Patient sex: F
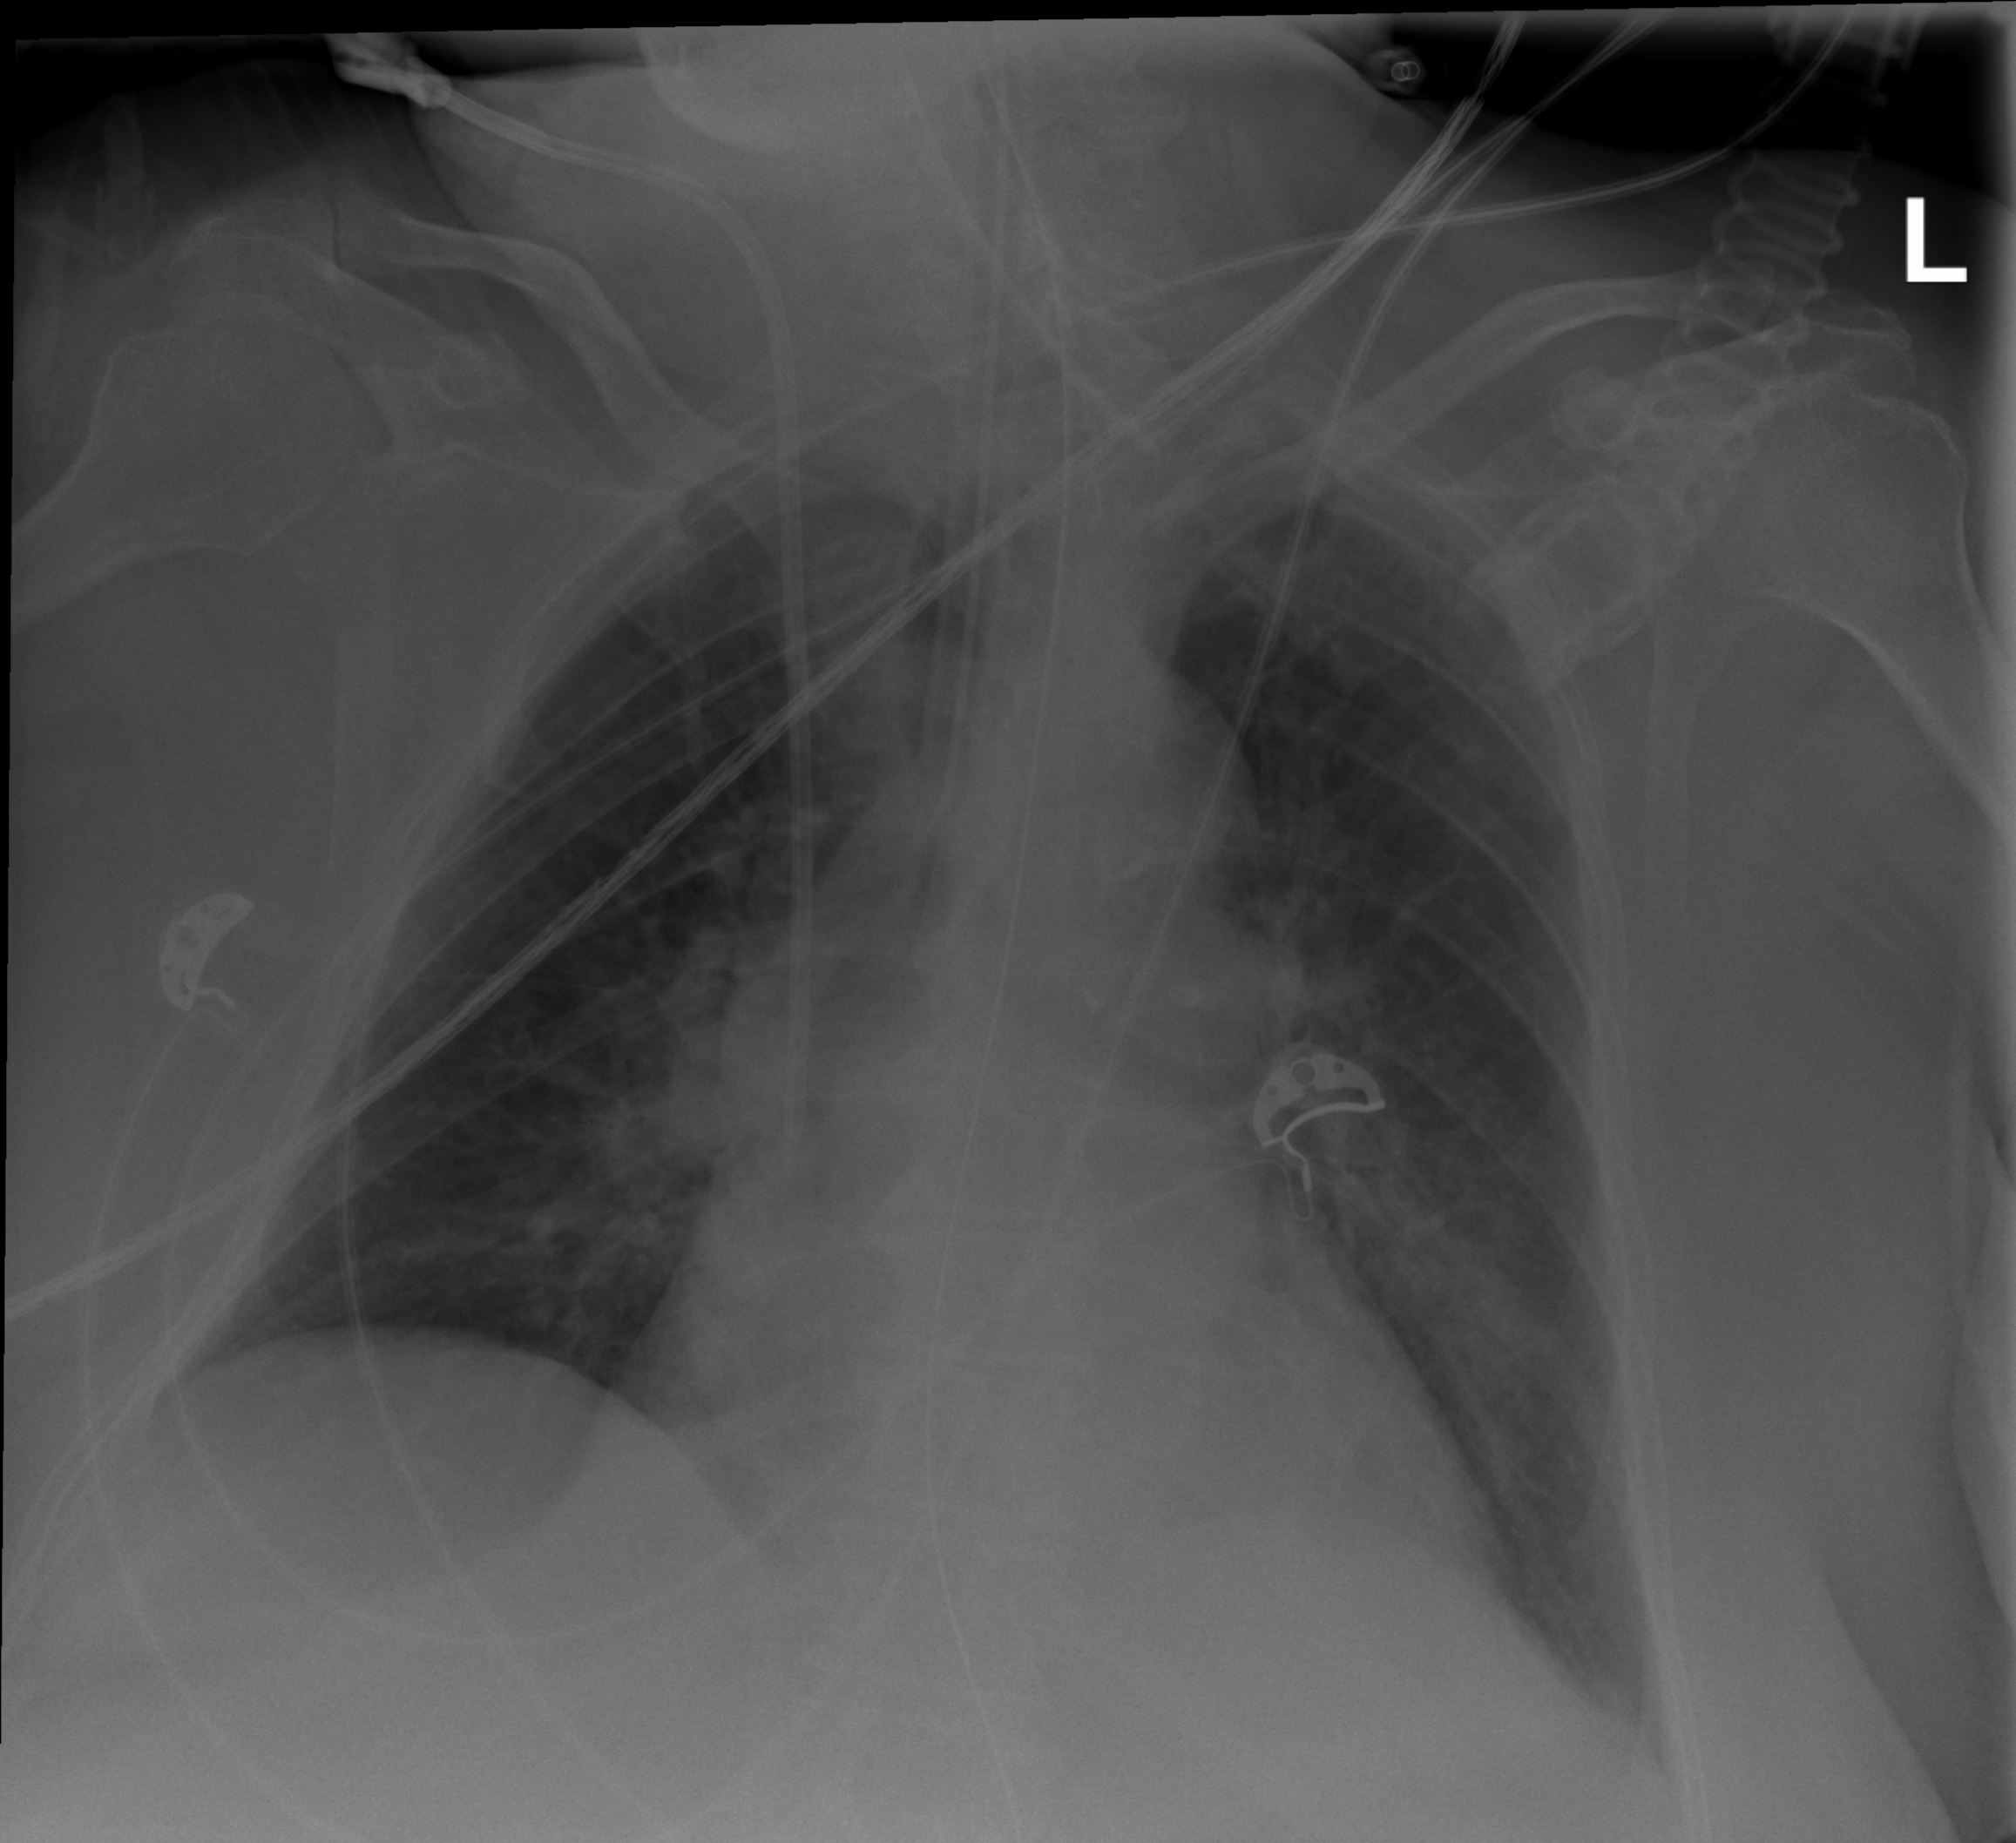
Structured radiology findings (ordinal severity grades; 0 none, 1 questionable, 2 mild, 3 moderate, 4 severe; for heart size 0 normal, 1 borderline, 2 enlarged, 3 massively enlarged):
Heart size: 1
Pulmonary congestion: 2
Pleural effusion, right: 0
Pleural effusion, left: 0
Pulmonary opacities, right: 1
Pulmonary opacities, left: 1
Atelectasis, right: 0
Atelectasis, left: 0